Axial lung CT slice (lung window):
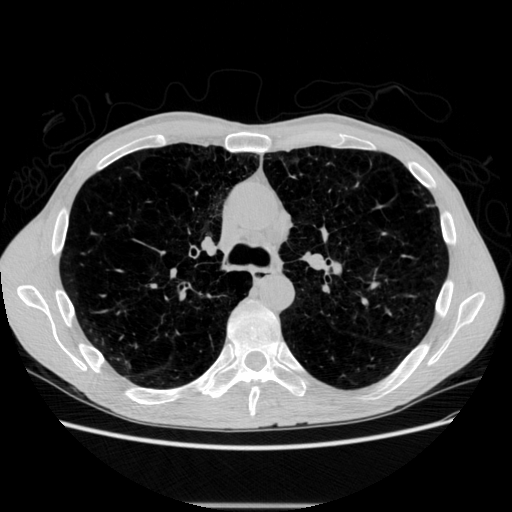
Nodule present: no